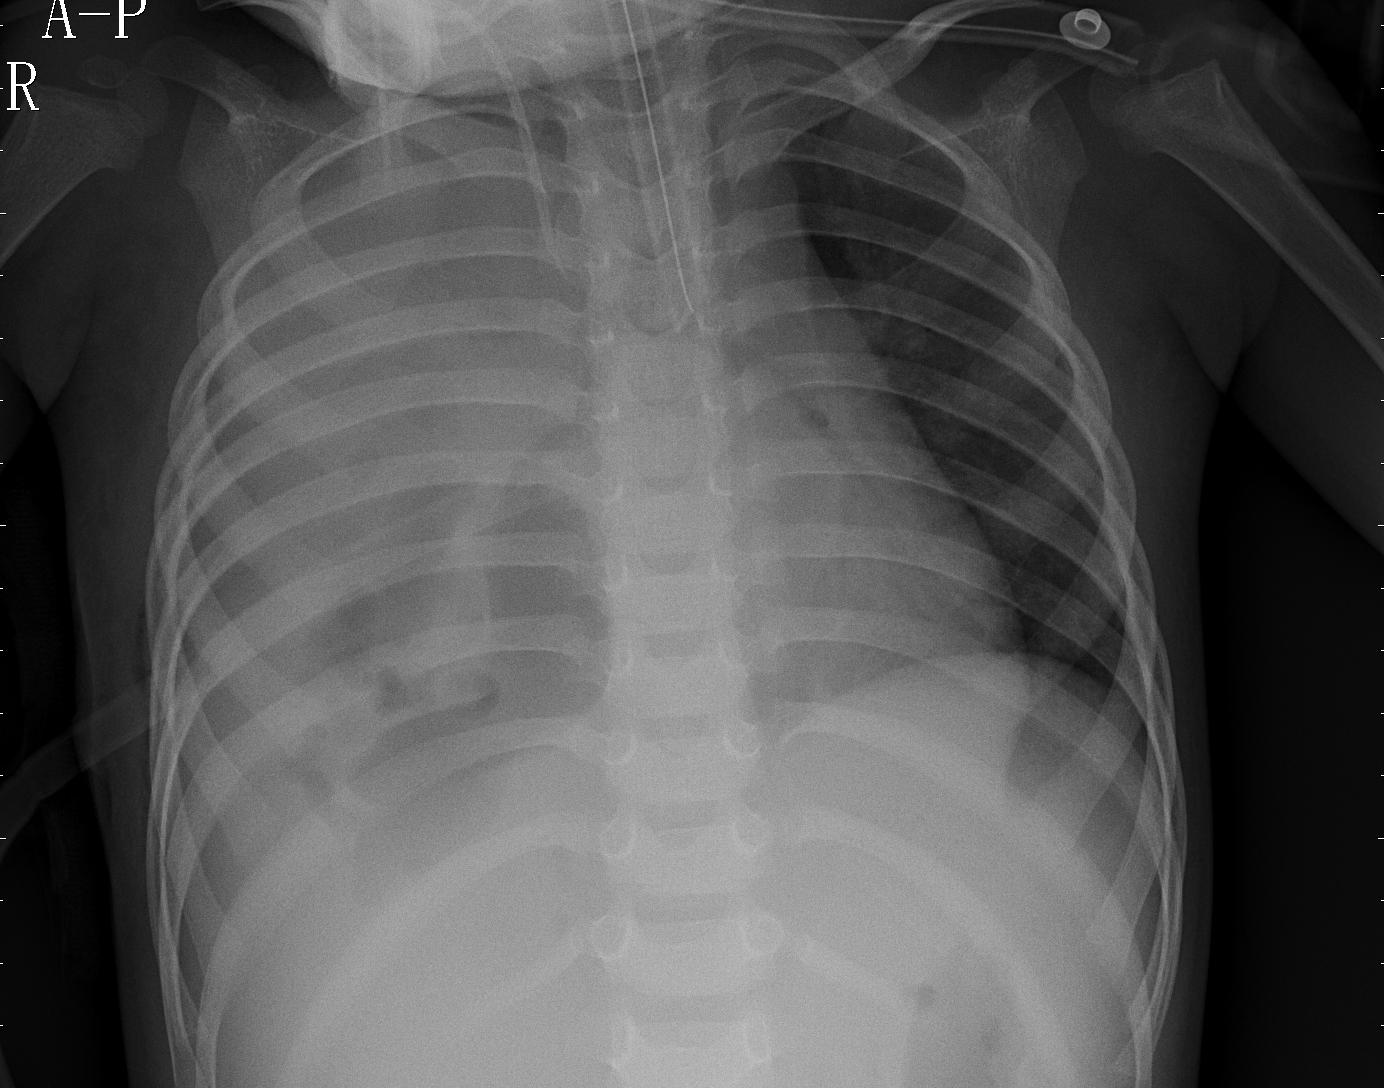
Diagnosis: PNEUMONIA